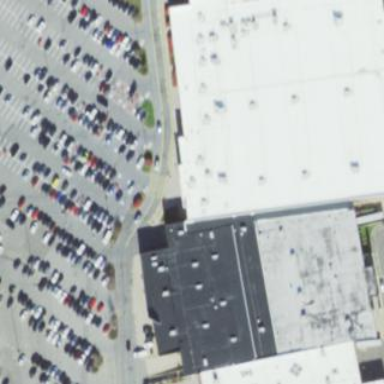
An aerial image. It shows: Department store building.